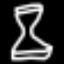
Label: hourglass